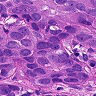
Metastatic tissue present: yes